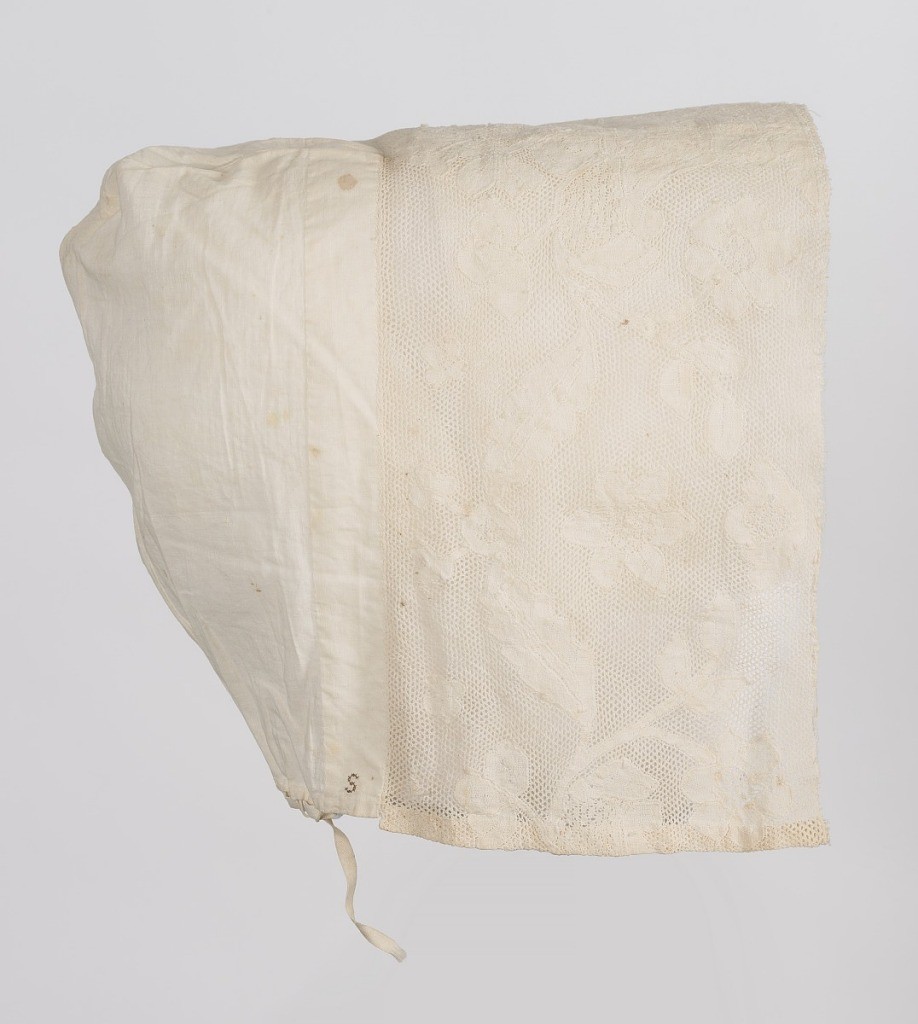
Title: Woman's cap
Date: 18th century
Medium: linen Technique: bobbin lace, Mechlin style
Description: Woman's white cap with a drawstring at the back of the neck and wide border of Mechlin style bobbin lace at the front. The pattern on the lace is of a basket of flowers centered at the middle of the cap. The pattern is a repeating one. There is one complete motif and portions of the repeat of each side. The border of bobbin lace has been cut and hemmed to fit the hat at each side. There is an embroidered initial "I" on the left and "S" on the right.